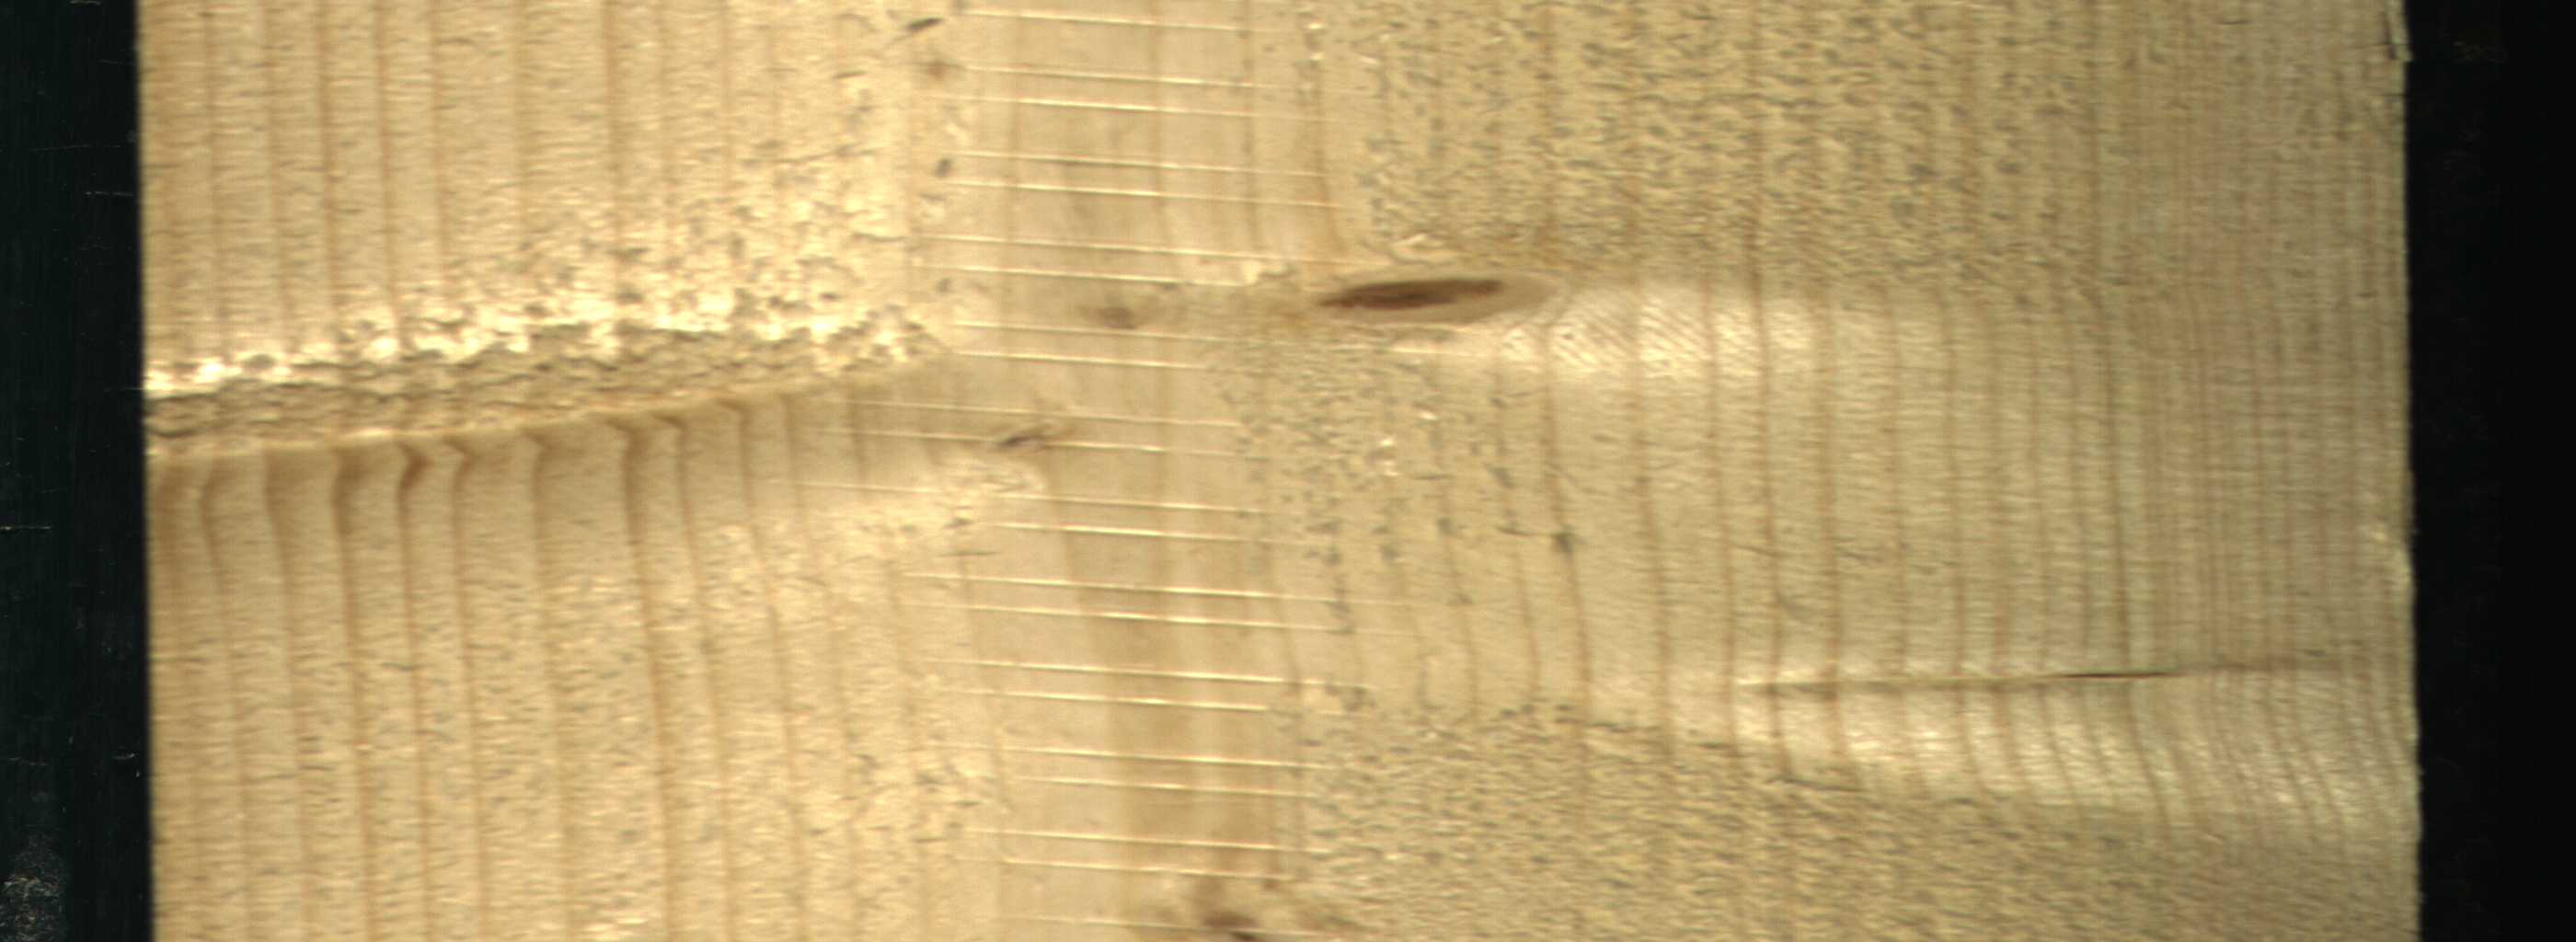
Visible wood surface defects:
Live_Knot